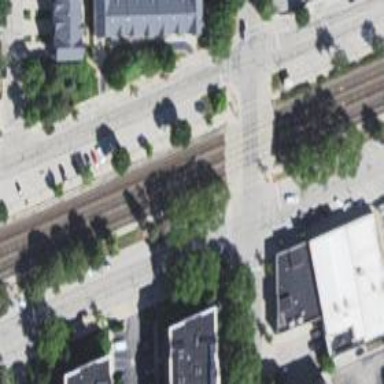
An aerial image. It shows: Railway crossing.